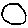
Label: circle